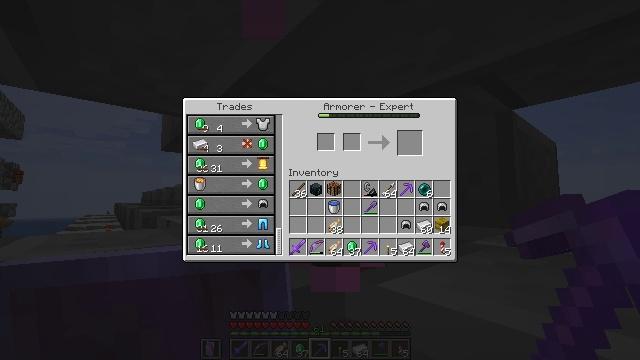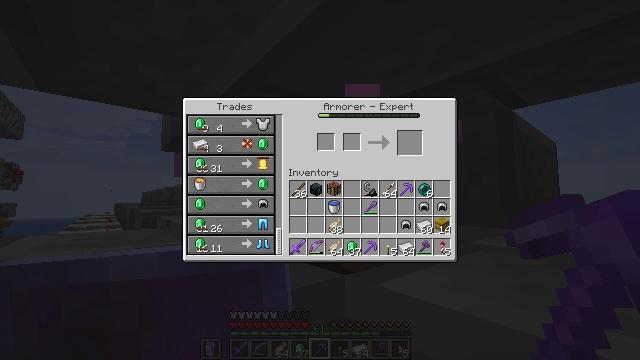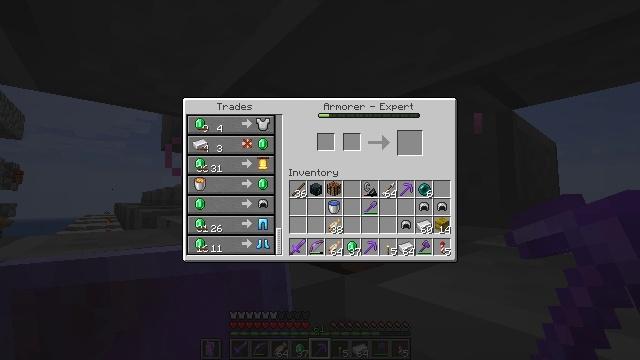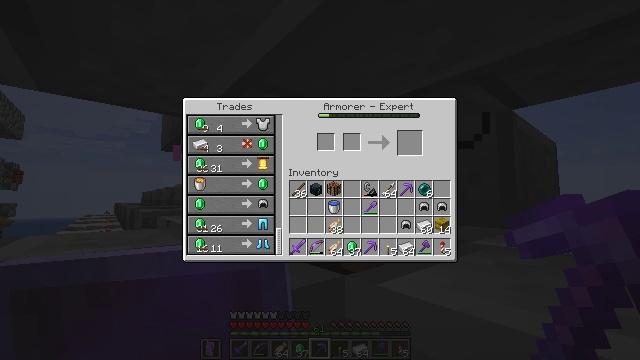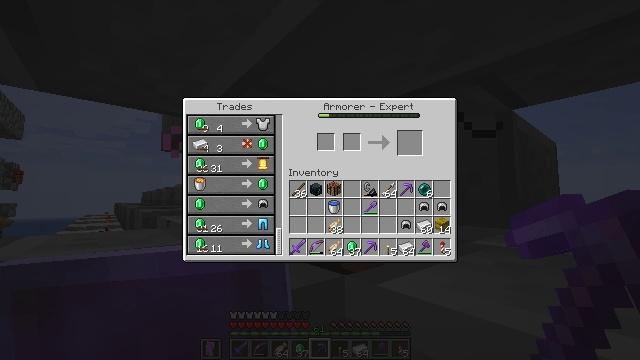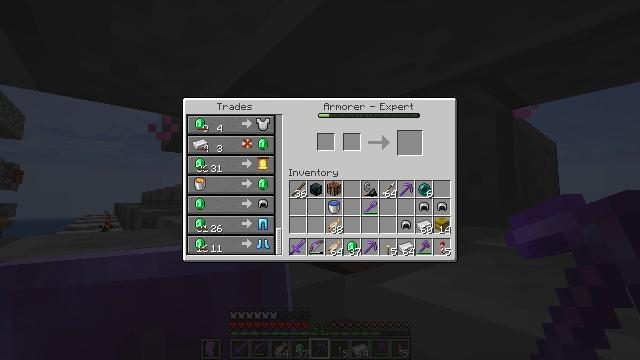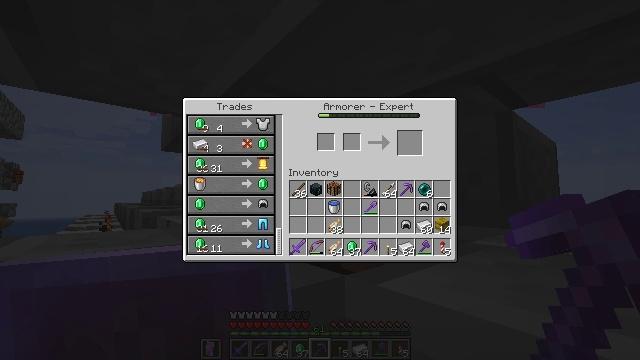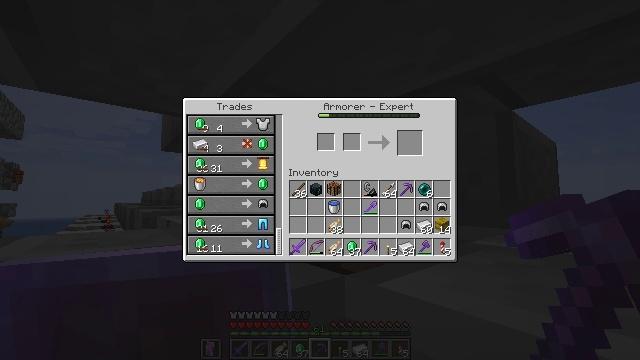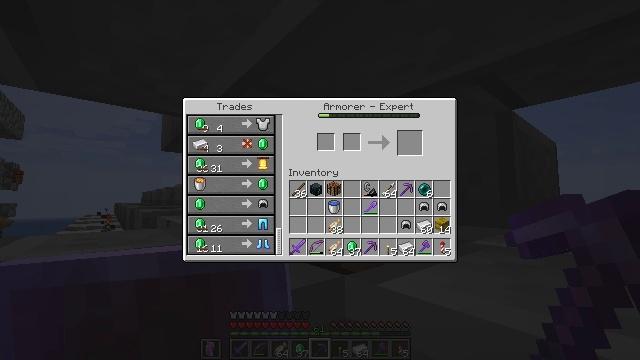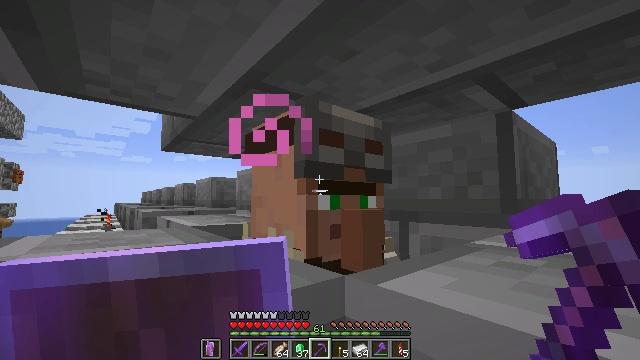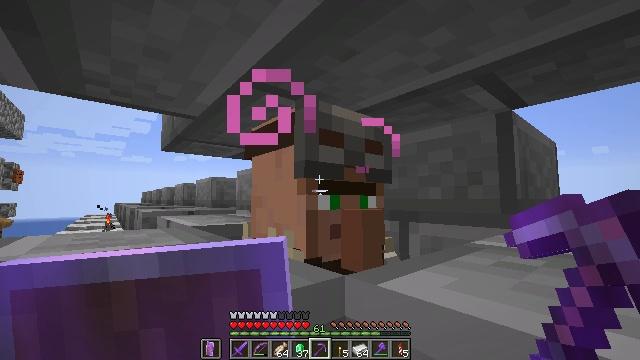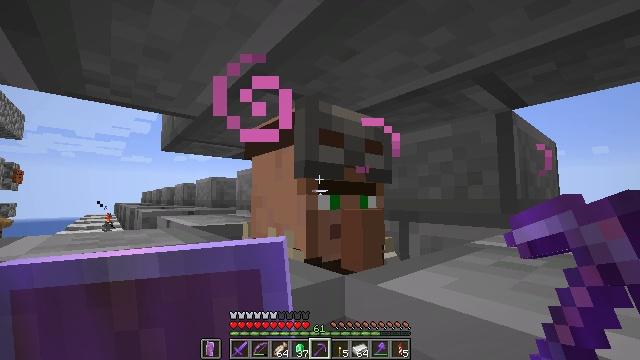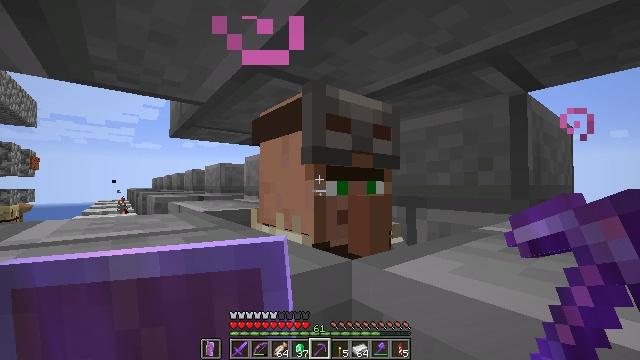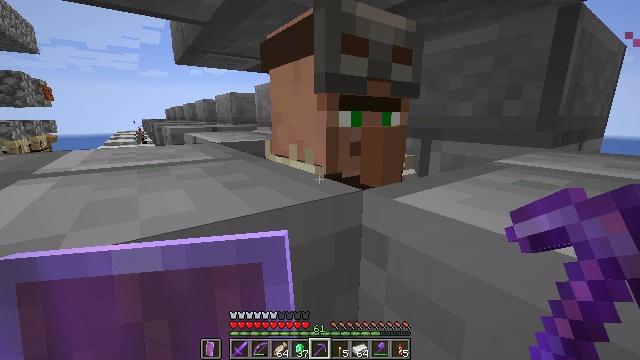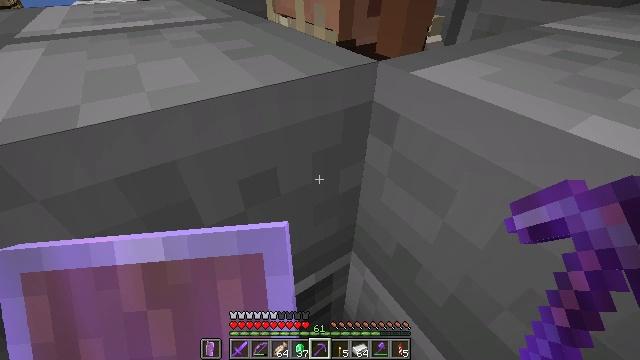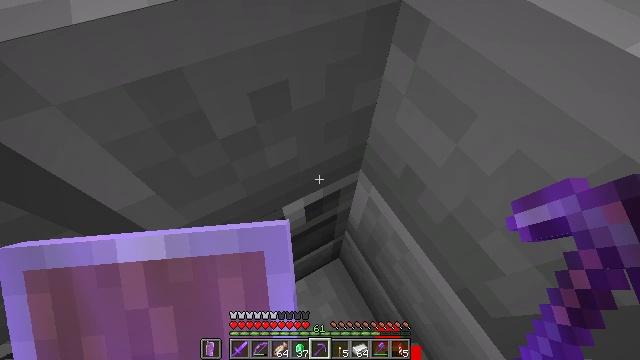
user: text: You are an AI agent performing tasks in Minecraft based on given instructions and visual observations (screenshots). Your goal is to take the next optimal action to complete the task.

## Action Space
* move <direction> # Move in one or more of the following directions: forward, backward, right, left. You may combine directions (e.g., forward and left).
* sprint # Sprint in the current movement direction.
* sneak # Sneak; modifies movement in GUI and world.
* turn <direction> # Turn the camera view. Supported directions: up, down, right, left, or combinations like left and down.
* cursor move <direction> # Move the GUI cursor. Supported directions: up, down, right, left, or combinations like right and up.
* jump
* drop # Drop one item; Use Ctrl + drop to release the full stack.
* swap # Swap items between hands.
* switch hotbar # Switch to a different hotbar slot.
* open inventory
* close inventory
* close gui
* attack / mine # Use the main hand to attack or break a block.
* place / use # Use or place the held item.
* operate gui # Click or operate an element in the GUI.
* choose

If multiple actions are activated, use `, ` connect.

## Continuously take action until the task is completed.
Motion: motion action
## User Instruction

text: Open the crafting table and craft a chainmail helmet.
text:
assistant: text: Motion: no_op
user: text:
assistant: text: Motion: no_op
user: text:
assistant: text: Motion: no_op
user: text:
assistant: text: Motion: no_op
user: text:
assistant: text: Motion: no_op
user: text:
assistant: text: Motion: no_op
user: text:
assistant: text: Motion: no_op
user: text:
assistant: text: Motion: no_op
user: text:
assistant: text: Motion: no_op
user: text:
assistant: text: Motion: no_op
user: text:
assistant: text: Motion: no_op
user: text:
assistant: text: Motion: turn left and down
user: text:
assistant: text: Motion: turn left and down
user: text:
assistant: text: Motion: turn left and down
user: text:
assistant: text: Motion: turn left and down
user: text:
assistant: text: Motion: turn down
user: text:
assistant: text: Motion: no_op
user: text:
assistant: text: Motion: no_op
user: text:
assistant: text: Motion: no_op
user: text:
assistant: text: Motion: no_op
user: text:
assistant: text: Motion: no_op
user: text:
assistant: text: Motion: no_op
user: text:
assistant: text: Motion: no_op
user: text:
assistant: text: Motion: no_op
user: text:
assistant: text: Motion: turn right and up
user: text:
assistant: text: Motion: turn right and up
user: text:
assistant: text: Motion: turn right and up
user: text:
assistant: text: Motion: turn right and up
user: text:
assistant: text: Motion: turn up
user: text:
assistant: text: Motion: move forward, turn up